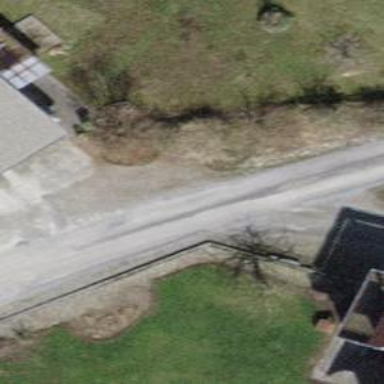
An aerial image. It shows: Gravel service road.